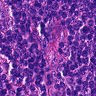
Metastatic tissue present: no